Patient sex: M
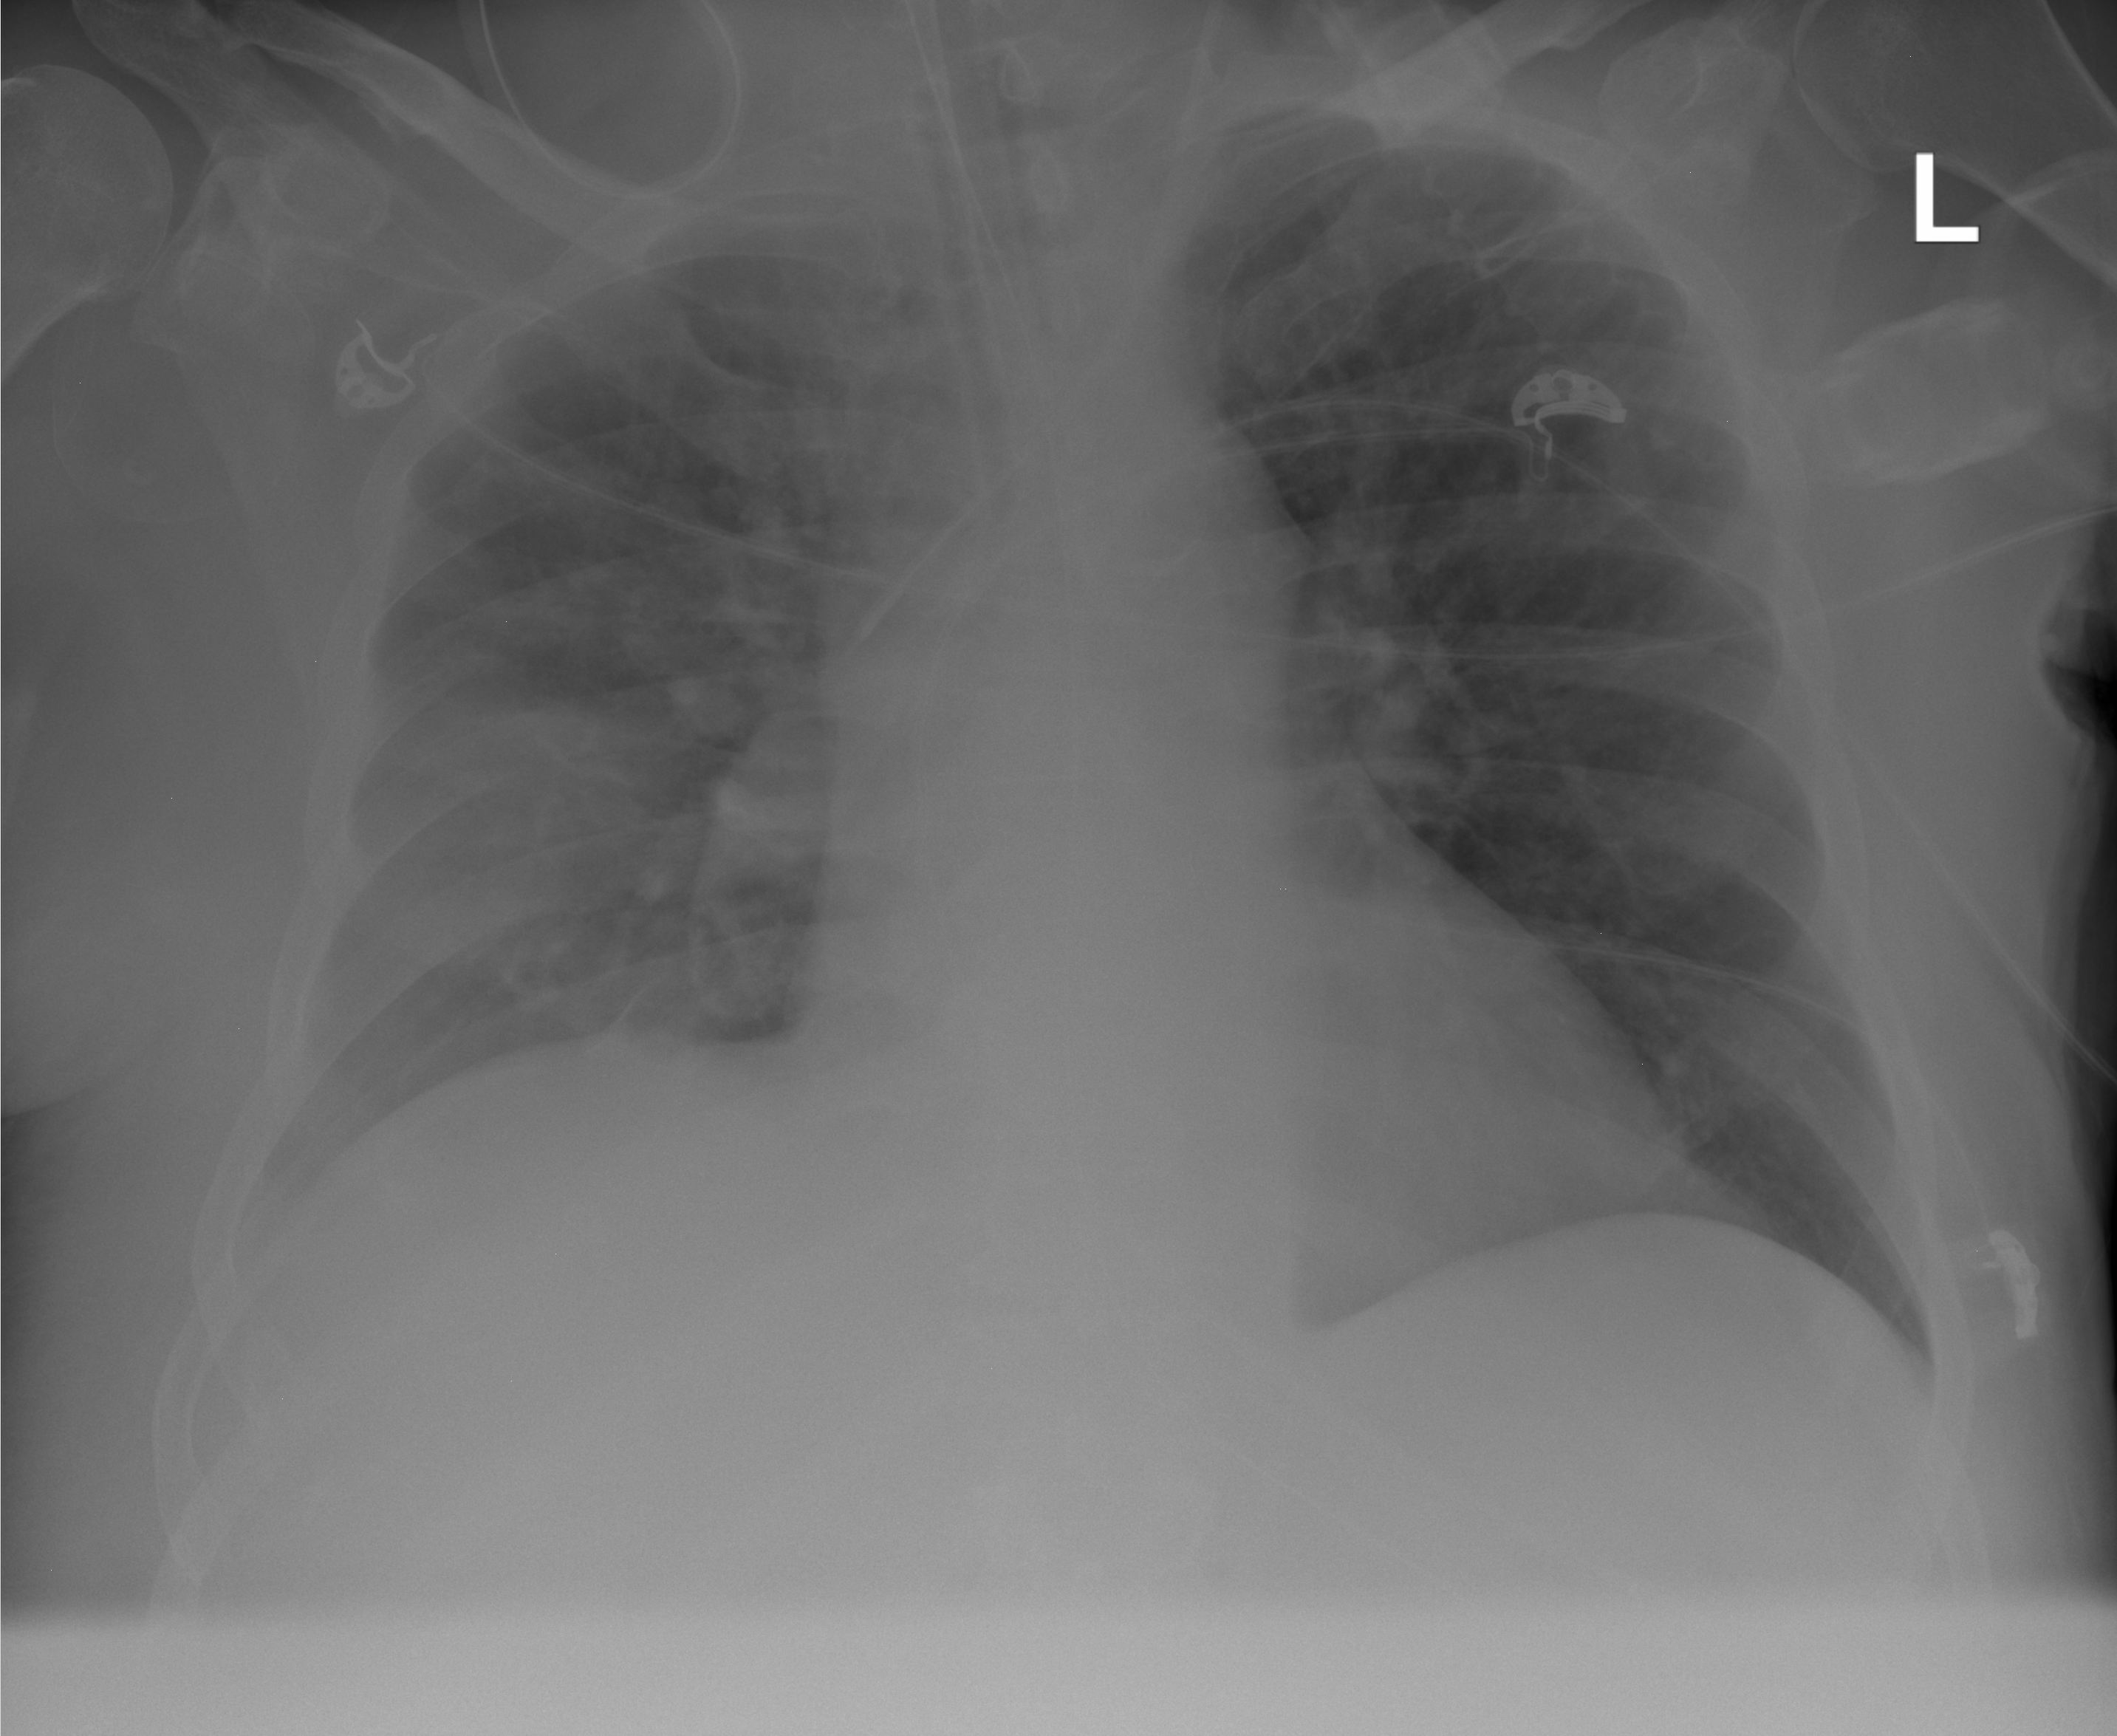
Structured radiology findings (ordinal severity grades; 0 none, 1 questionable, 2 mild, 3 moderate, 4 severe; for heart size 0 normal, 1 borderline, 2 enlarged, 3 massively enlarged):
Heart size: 2
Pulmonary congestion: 0
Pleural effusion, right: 0
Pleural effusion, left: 0
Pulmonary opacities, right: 2
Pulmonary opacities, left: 0
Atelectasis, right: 0
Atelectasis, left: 0